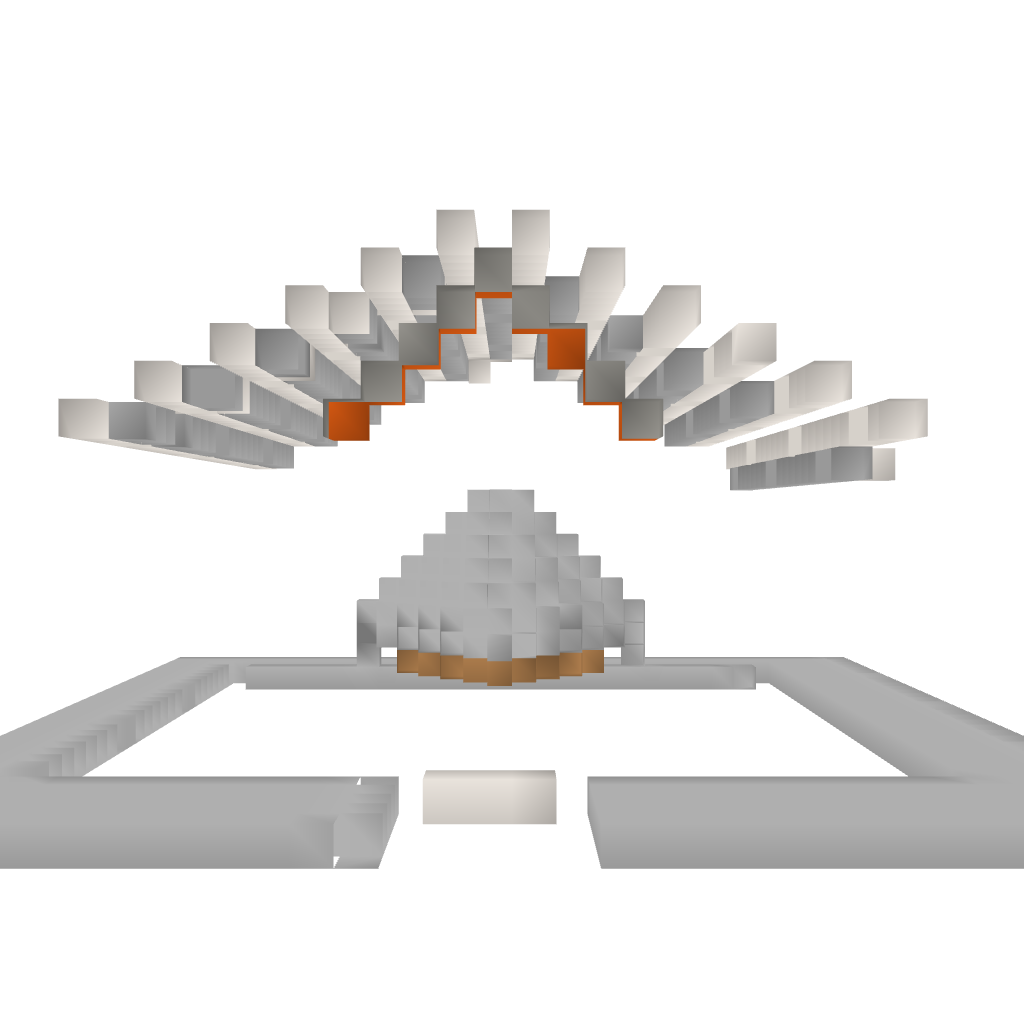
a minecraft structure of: Standard Temple of quartz